Question: I've tried to write a basic TCP hole puncher for a firewall in Python 3 using the principles outlined in <URL>. I'm having trouble getting anything to connect, though. Here is the code:
'''
#!/usr/bin/python3
import sys
import socket
import _thread as thread
def client():
c = socket.socket()
c.setsockopt(socket.SOL_SOCKET, socket.SO_REUSEADDR, 1)
c.setsockopt(socket.SOL_SOCKET, socket.SO_REUSEPORT, 1)
c.bind((socket.gethostbyname(socket.gethostname()), int(sys.argv[3])))
while(c.connect_ex((sys.argv[1], int(sys.argv[2])))):
pass
print("connected!")
thread.interrupt_main()
def server():
c = socket.socket()
c.setsockopt(socket.SOL_SOCKET, socket.SO_REUSEADDR, 1)
c.setsockopt(socket.SOL_SOCKET, socket.SO_REUSEPORT, 1)
c.bind((socket.gethostbyname(socket.gethostname()), int(sys.argv[3])))
c.listen(5)
c.accept()
print("connected!")
thread.interrupt_main()
def main():
thread.start_new_thread(client, ())
thread.start_new_thread(server, ())
while True:
pass
if __name__ == '__main__':
main()
'''
I decided to try the puncher on my local machine, so that I could capture all the traffic sent by both instances. I first set up a loopback firewall:
'''
iptables -A INPUT -i lo -m state --state RELATED,ESTABLISHED -j ACCEPT
iptables -A INPUT -i lo -j DROP
'''
Then I launched two copies of the script:
'''
left$ ./tcphole.py localhost 20012 20011
'''
and
'''
right$ ./tcphole.py localhost 20011 20012
'''
I can see according to Wireshark that the SYN packets are being transmitted both ways:

But nothing ever prints "connected!" What am I doing wrong?
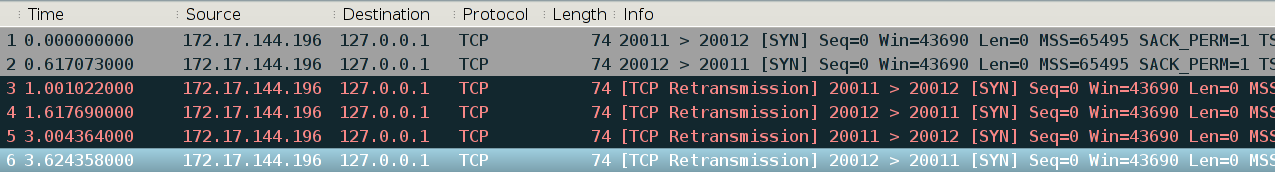
Answer: The answer turned out to be quite simple: 'RELATED'
Changing the 'bind' lines to
'''
c.bind('', int(sys.argv[3])))
'''
(the '''' binds to the loopback address) fixes the problem entirely.